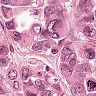
Metastatic tissue present: yes